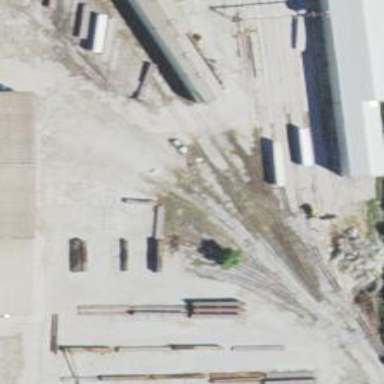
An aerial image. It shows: Railway spur service.